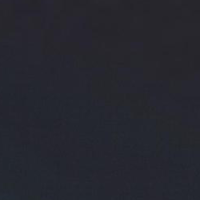
EUNIS habitat code: 14
Species observed at this site:
Bucephala clangula